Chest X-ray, PA view. Patient: 39 years old, sex F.
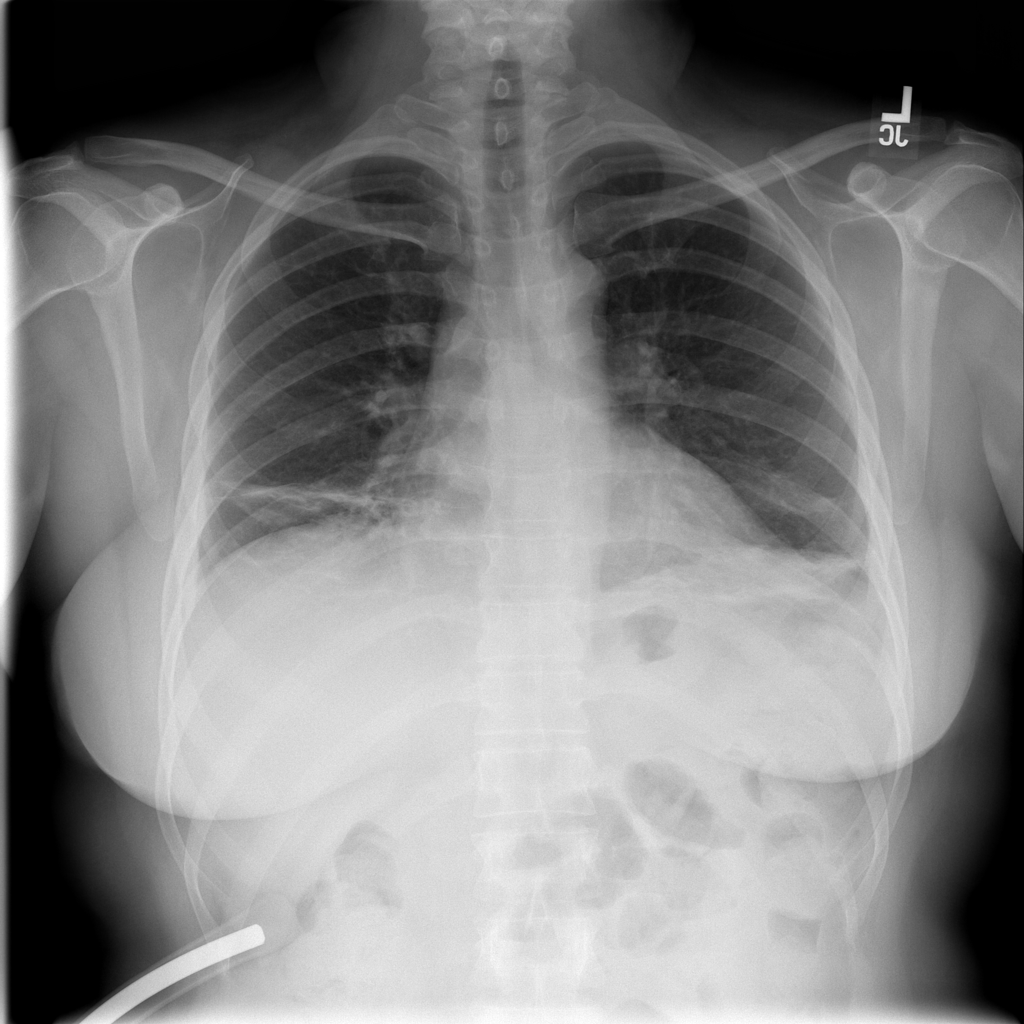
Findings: Atelectasis